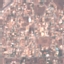
Land use / land cover class: Residential